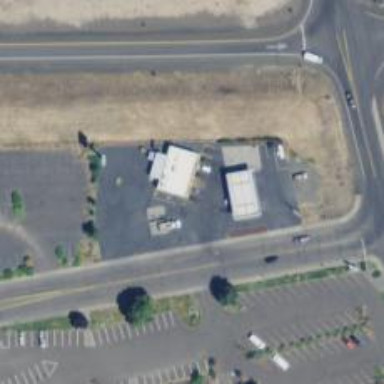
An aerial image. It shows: Convenience shop.